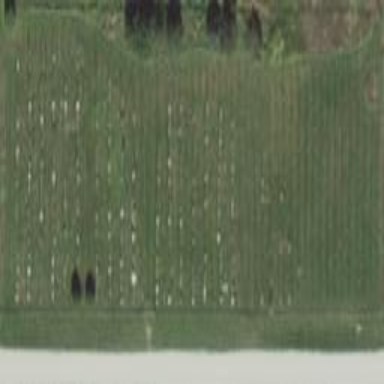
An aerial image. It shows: Cemetery.